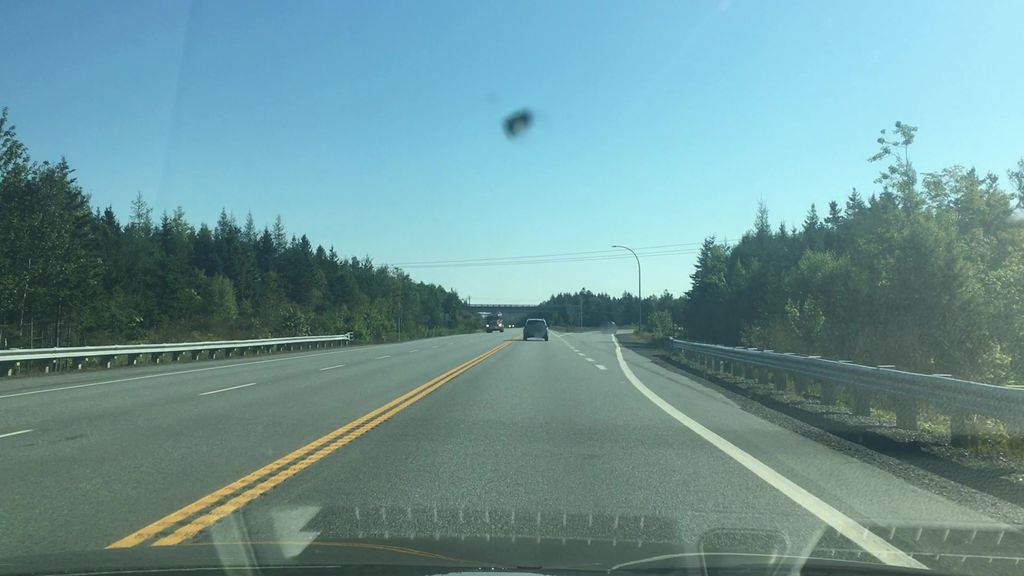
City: halifax